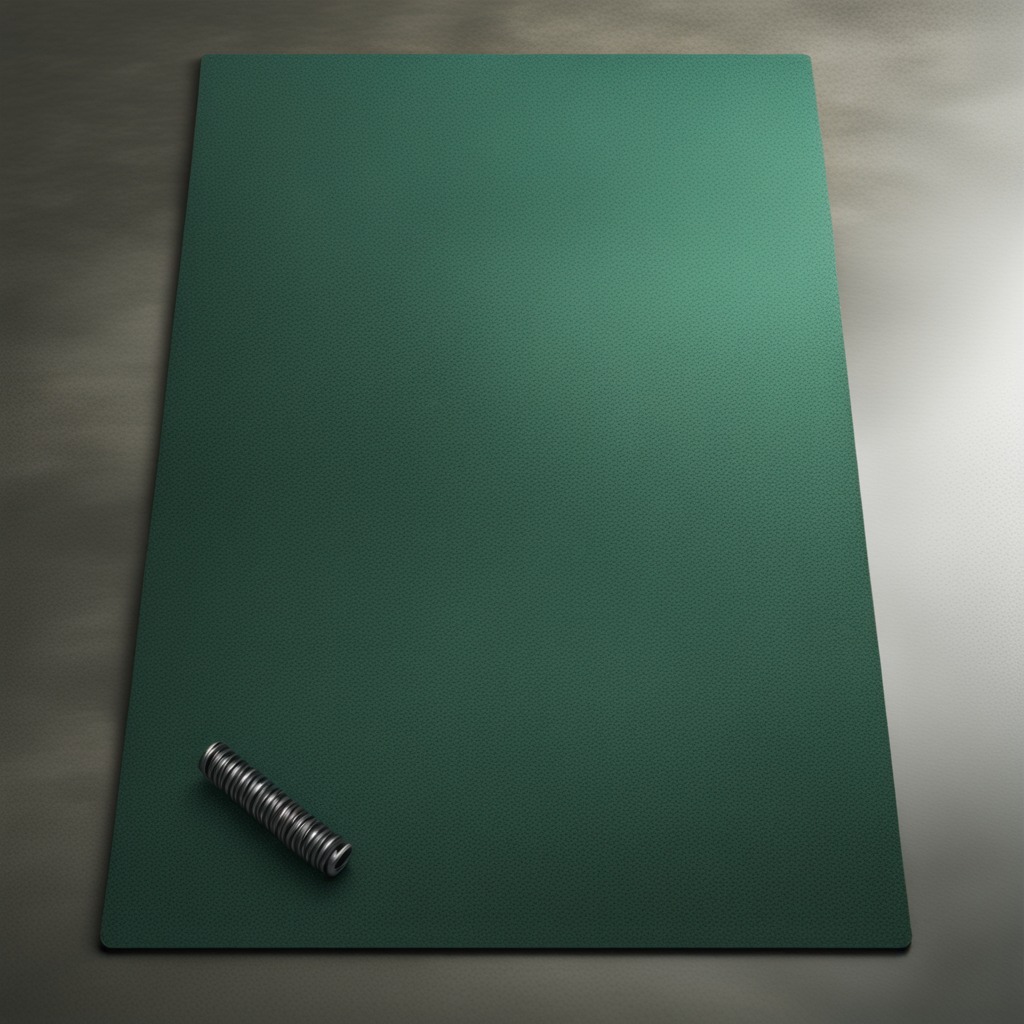
A coiled metal spring lies on a clean granite tabletop.